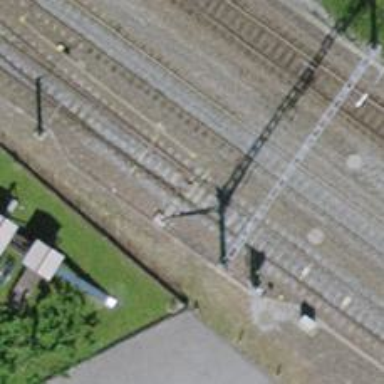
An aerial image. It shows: Railway switch.